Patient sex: M
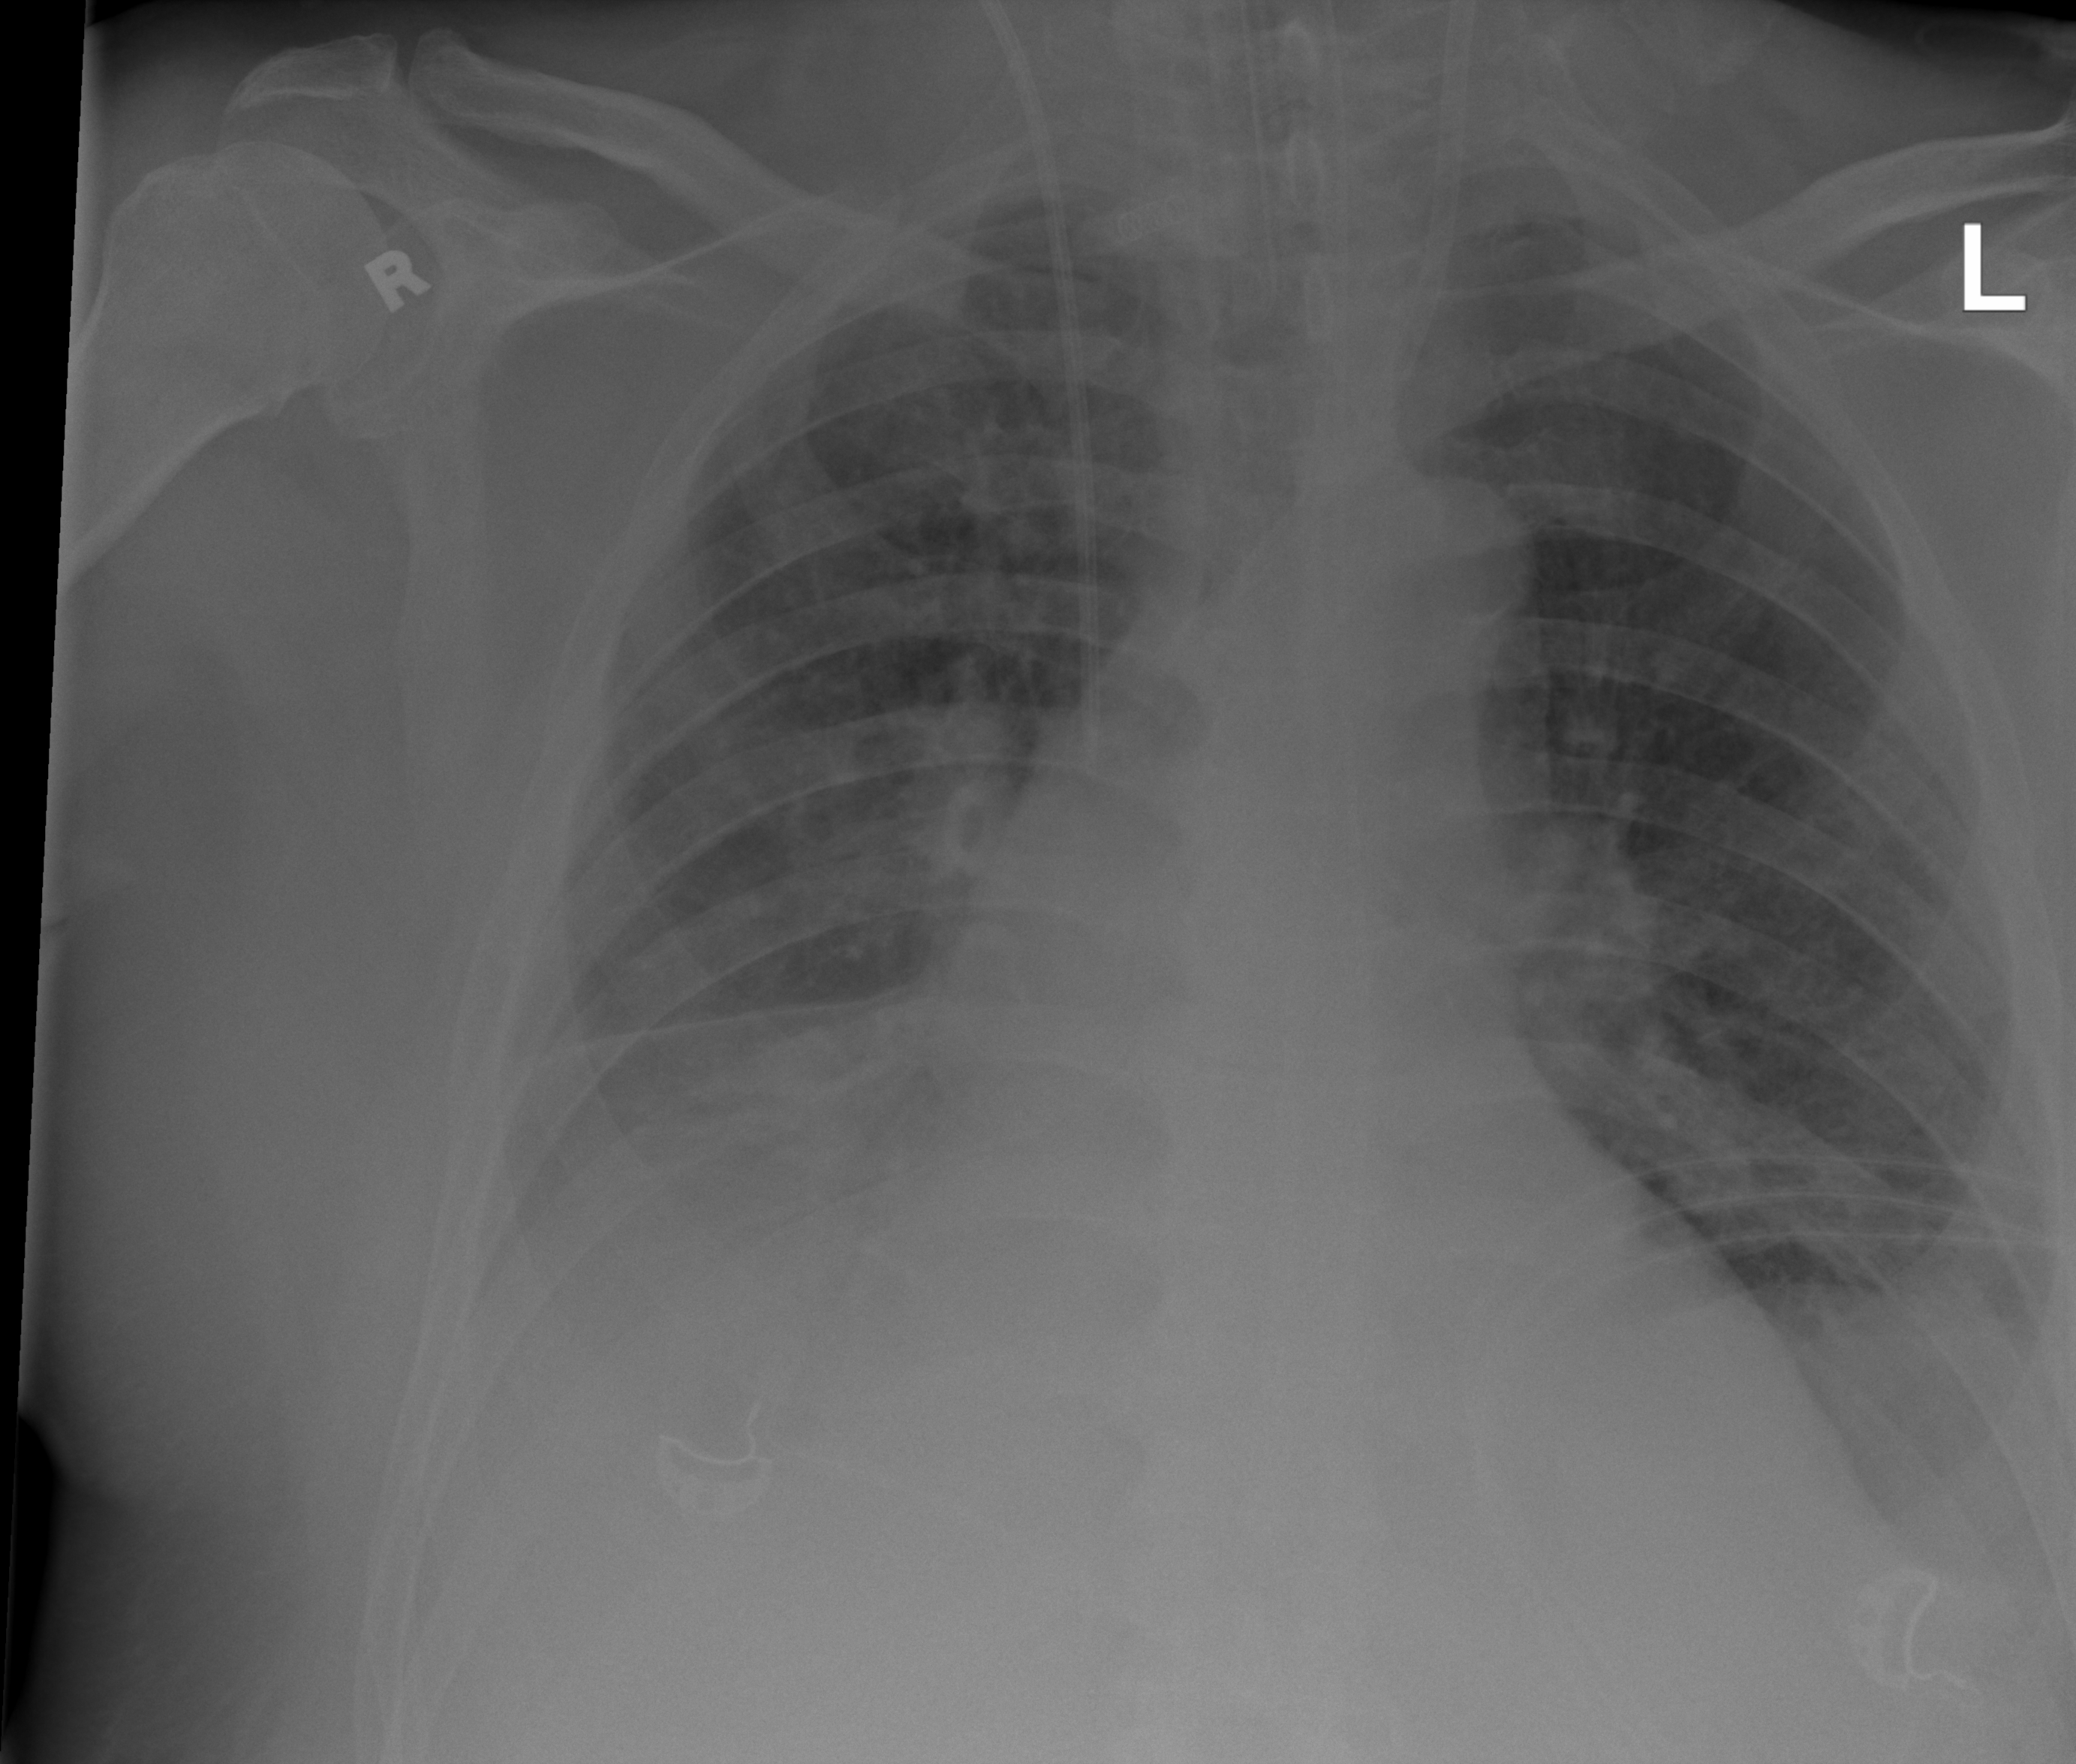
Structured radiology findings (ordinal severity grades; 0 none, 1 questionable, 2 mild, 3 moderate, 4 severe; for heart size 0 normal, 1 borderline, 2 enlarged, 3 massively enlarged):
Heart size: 2
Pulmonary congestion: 3
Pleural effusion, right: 3
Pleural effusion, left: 2
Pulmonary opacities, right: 2
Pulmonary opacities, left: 2
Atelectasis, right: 3
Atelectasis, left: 2